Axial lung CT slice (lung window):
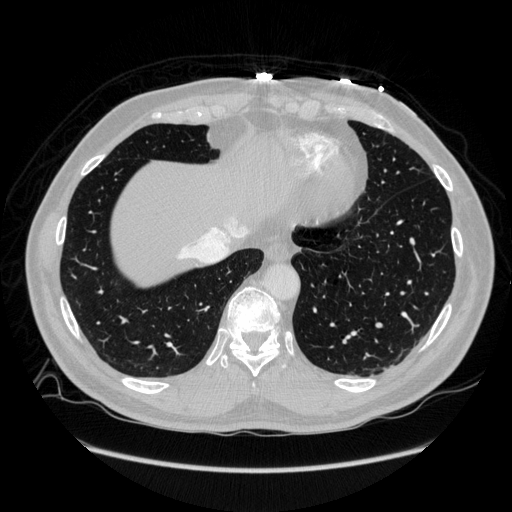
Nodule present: no